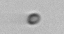
Label: nanoplankton_mix